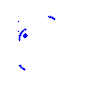
Particle: pion